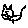
Label: cat